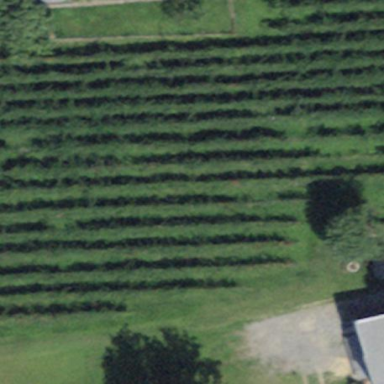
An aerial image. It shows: Vineyard with grape crops.